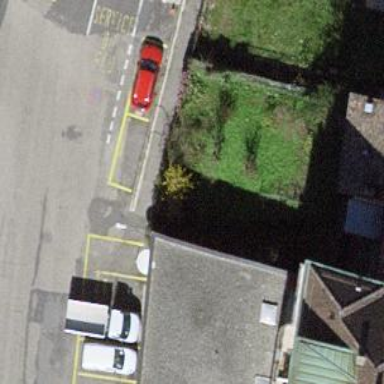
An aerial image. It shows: Car sharing facility.